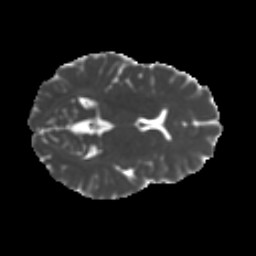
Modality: MD
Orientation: axial
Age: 23
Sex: female
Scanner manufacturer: ge
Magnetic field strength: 3 T
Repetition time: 7.8 s
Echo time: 0.0609 s